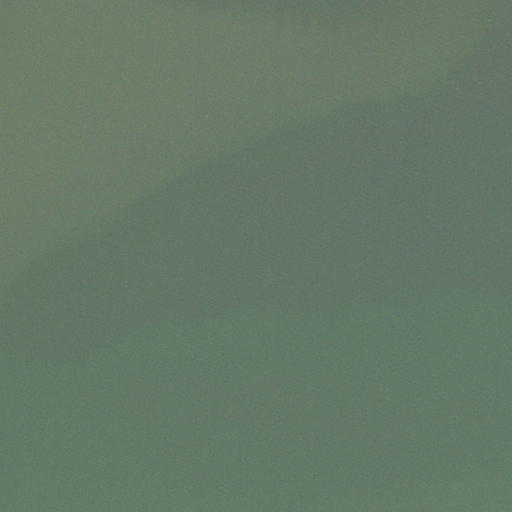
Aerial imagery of island in Wisconsin named Grassy Island containing only open water